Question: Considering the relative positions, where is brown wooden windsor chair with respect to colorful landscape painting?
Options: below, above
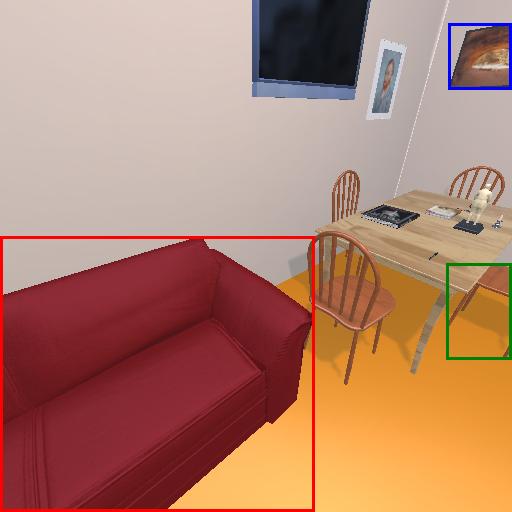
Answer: below